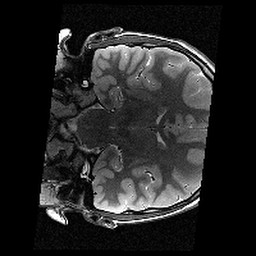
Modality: T2w
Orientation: coronal
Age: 13
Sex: male
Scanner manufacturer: siemens
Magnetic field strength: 3 T
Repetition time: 9.23 s
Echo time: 0.067 s